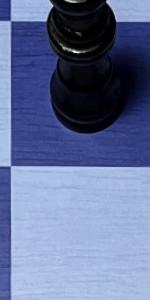
Label: Empty